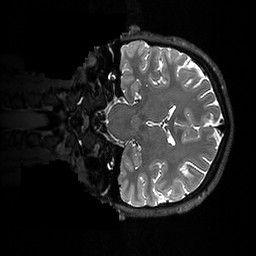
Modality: T2w
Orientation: coronal
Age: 26
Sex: male
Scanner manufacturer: ge
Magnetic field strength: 3 T
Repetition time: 3.202 s
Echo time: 0.06231 s